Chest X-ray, PA view. Patient: 33 years old, sex M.
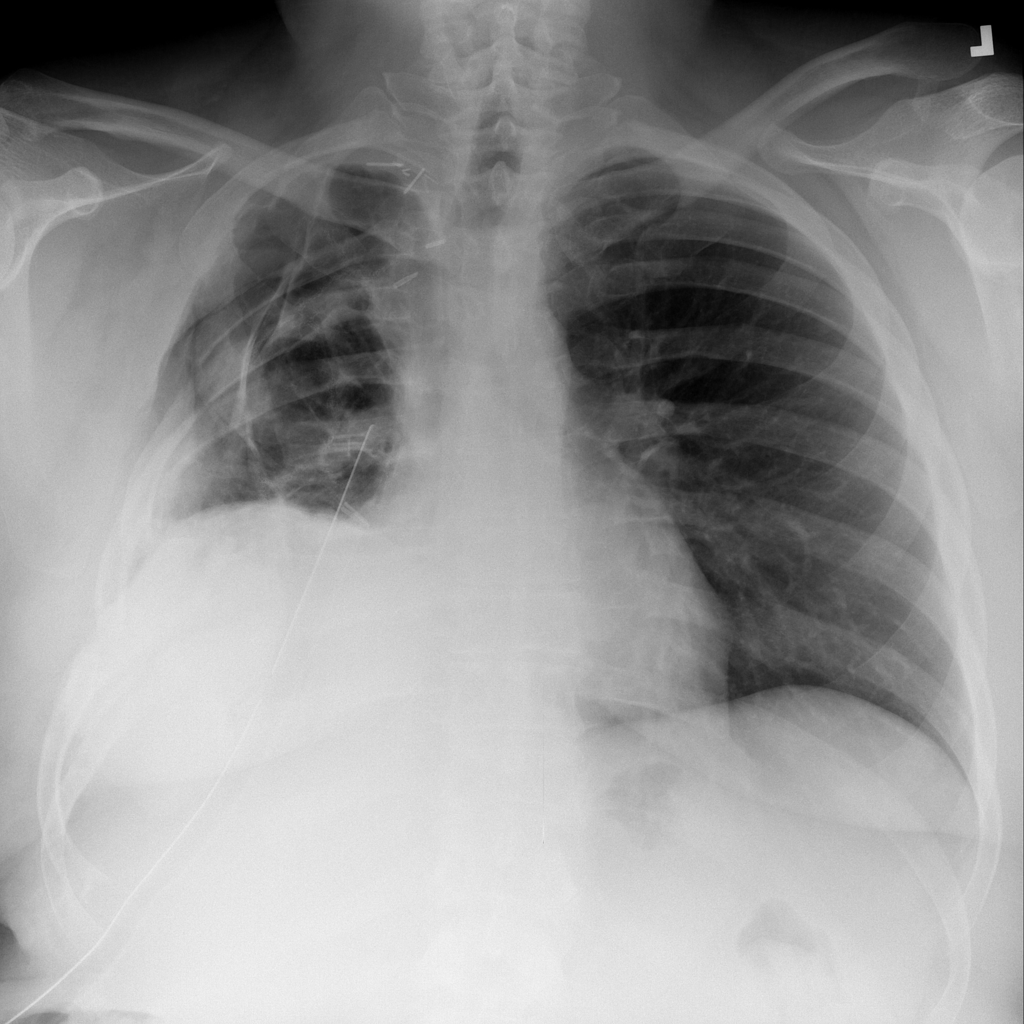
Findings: No Finding